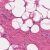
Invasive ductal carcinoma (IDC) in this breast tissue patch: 0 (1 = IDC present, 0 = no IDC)